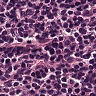
Metastatic tissue present: no